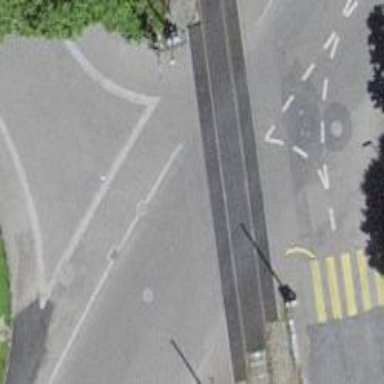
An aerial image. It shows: Level crossing with double half barrier.